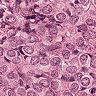
Metastatic tissue present: yes